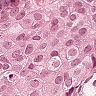
Metastatic tissue present: yes